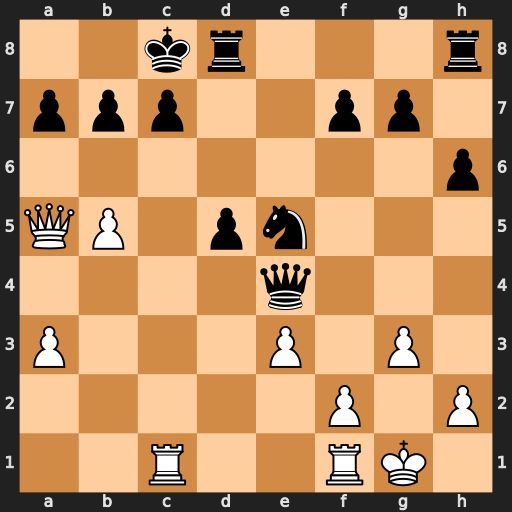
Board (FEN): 2kr3r/ppp2pp1/7p/QP1pn3/4q3/P3P1P1/5P1P/2R2RK1
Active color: w
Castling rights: -
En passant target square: -
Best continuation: Qxc7#